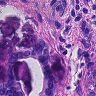
Metastatic tissue present: yes